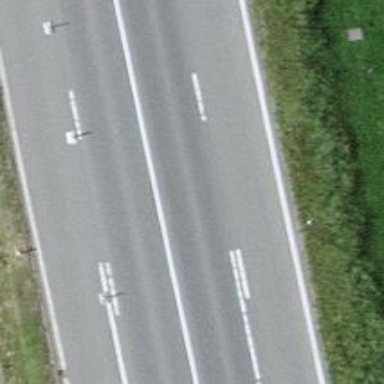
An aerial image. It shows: Asphalt trunk highway designated as motorroad.